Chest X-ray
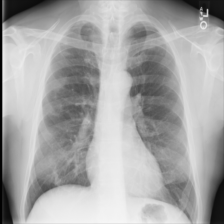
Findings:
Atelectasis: negative
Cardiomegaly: negative
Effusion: negative
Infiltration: negative
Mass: negative
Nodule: negative
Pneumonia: negative
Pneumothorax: negative
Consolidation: negative
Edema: negative
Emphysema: negative
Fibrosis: negative
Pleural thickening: negative
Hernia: negative